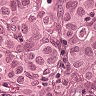
Metastatic tissue present: yes